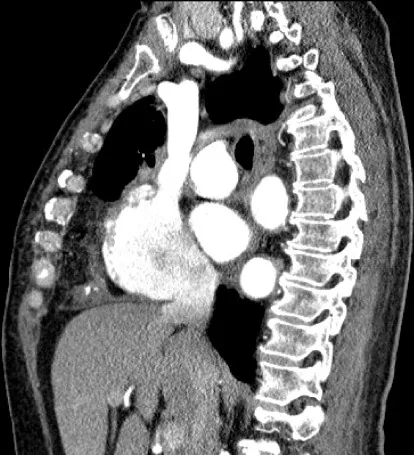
Follow-up CT-scan after one month with a decompressed right ventricle.
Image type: radiology (ct)